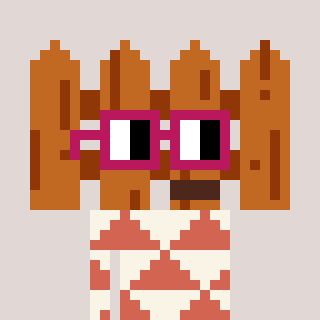
a pixel art character with square dark red glasses, a fence-shaped head and a peachy-colored body on a warm background